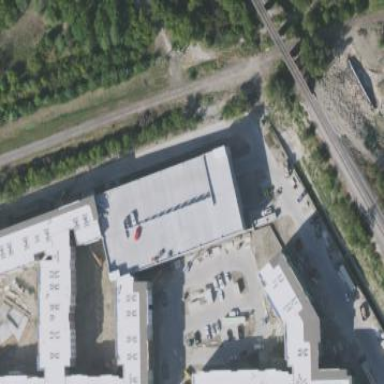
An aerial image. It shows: Multi-storey parking building.